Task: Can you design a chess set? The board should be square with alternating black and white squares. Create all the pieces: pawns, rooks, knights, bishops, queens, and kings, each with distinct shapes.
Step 4993:
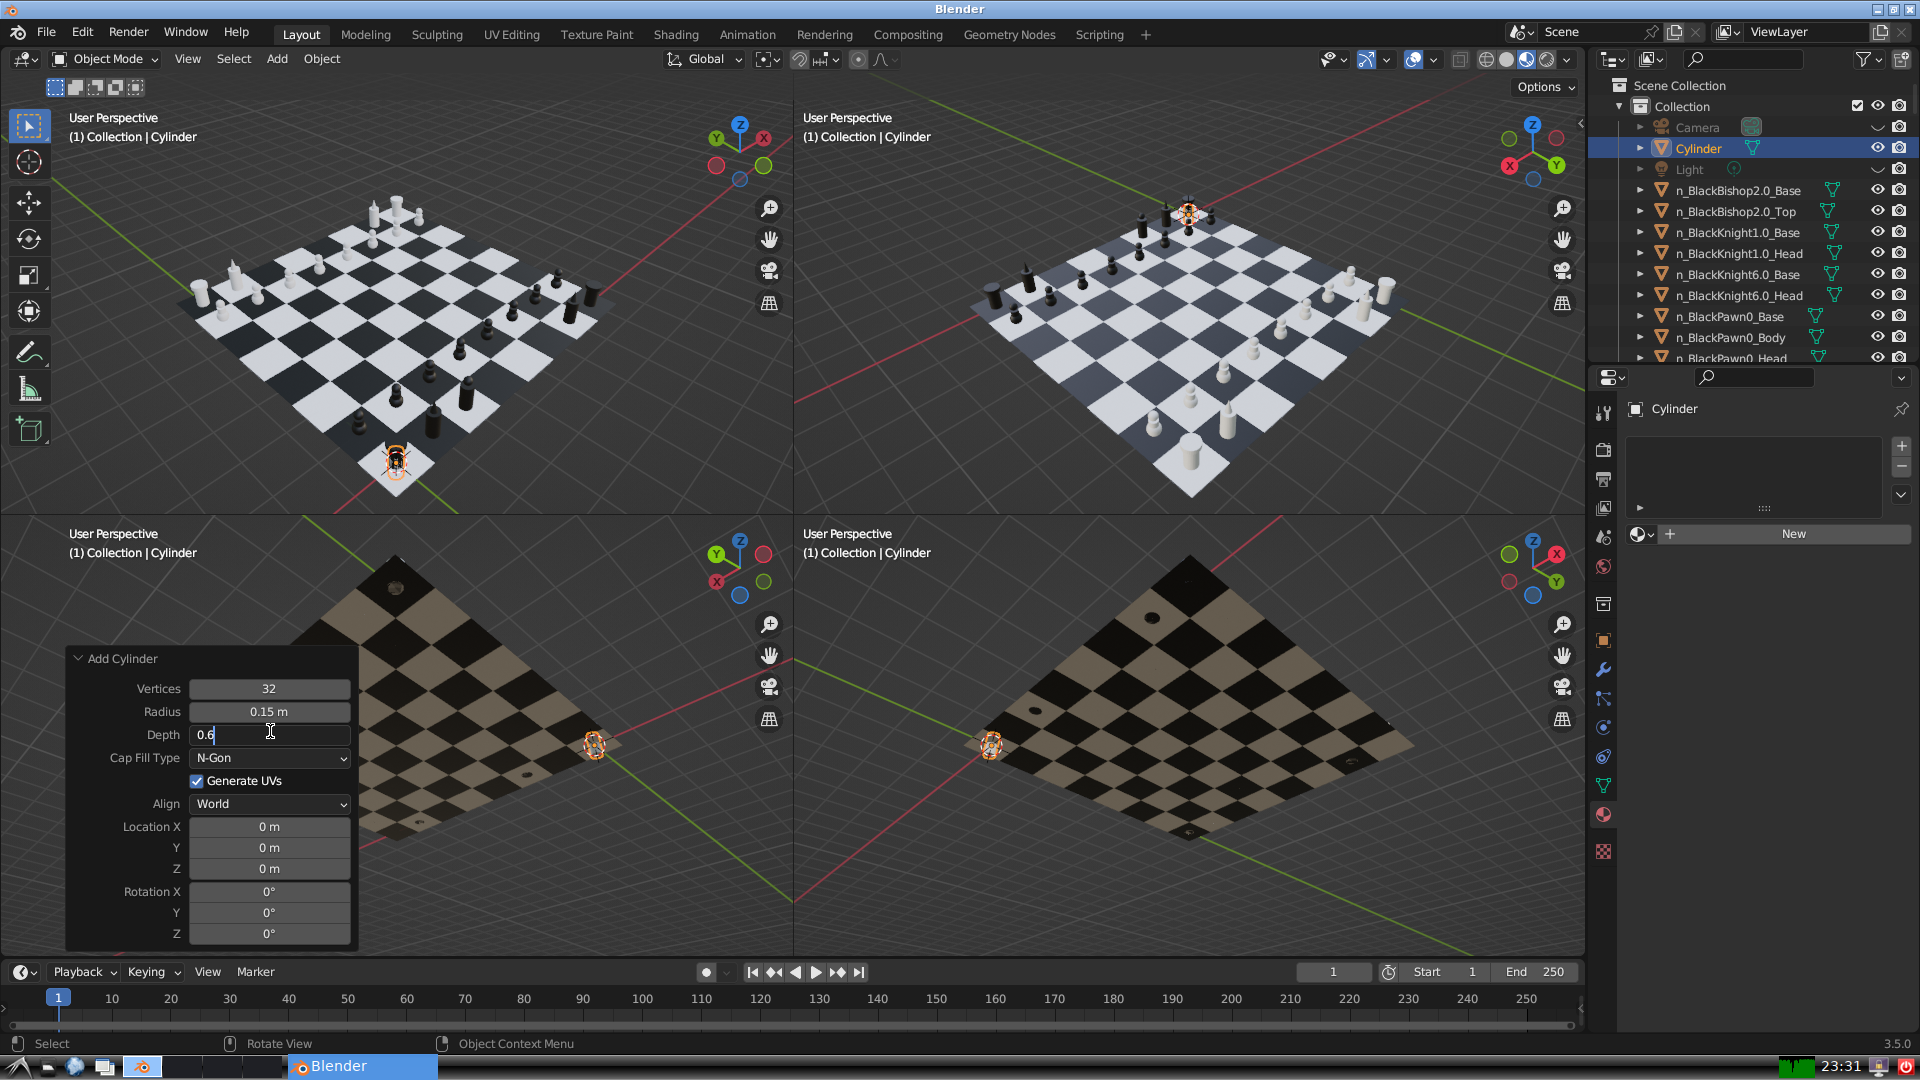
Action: {"key_press": ['Return']}